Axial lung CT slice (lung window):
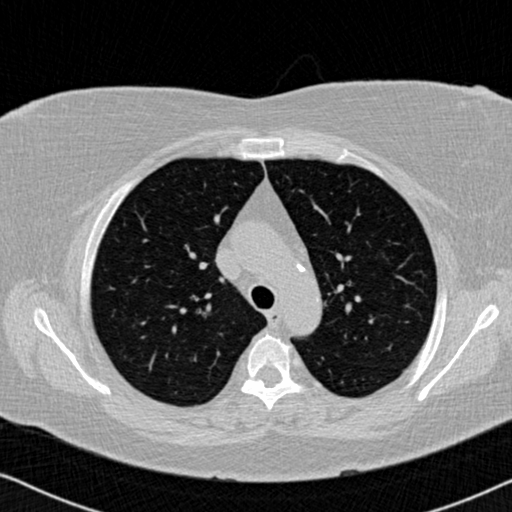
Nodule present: no